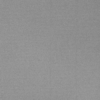
Label: dusty